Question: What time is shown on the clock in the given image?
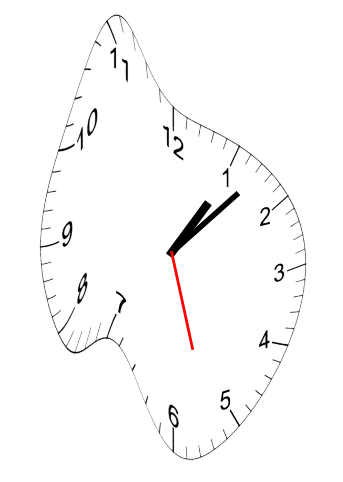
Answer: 01:07:27